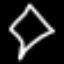
Label: diamond